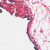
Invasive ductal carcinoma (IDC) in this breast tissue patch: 0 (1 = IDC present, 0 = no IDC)